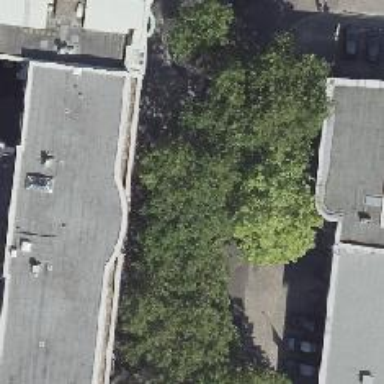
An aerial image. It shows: Deciduous broadleaved tree.